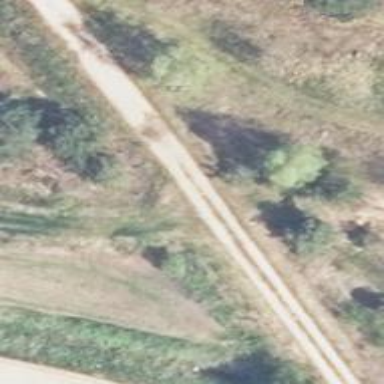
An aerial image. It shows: Ground track with grade 4 track type.